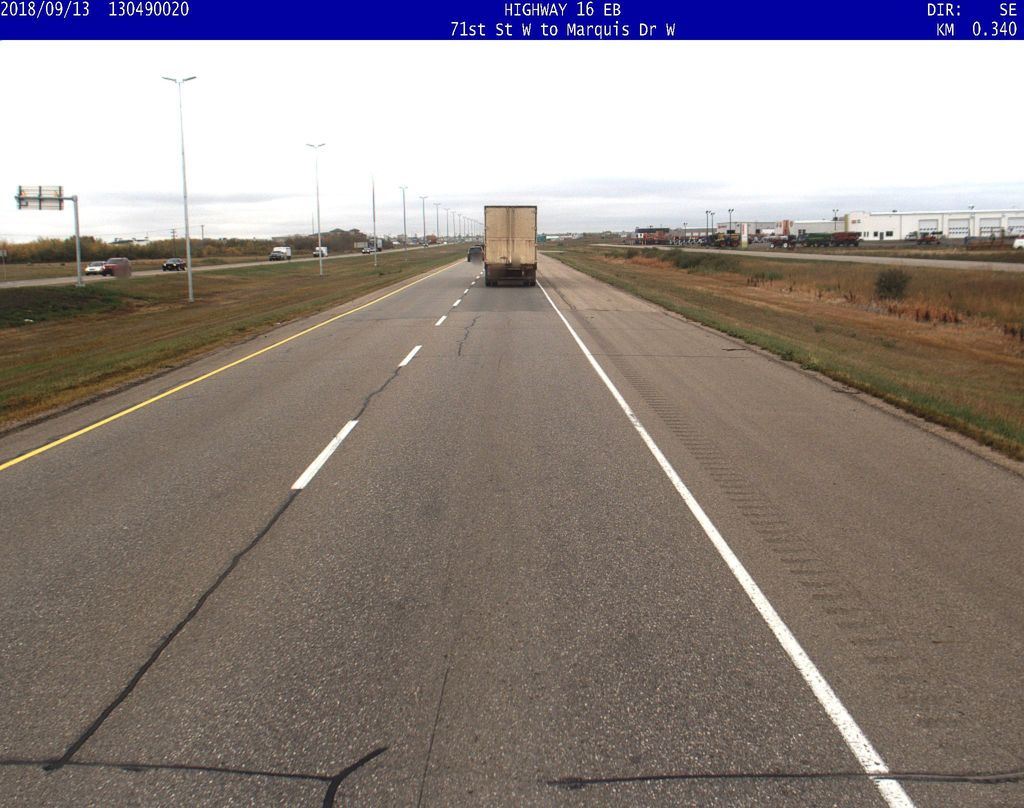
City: saskatoon